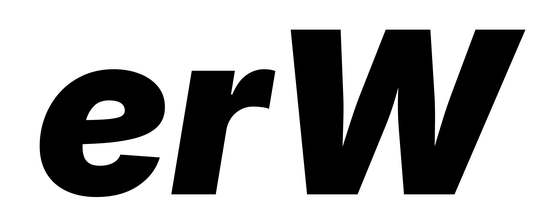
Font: Inter-Italic_Black_Italic